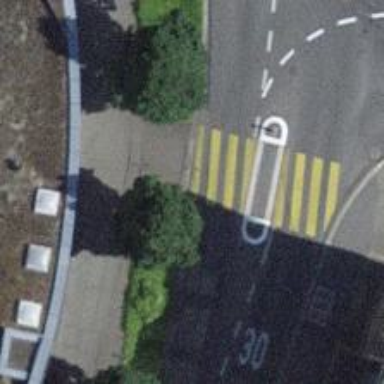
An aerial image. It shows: Pedestrian crossing with zebra markings on footway.